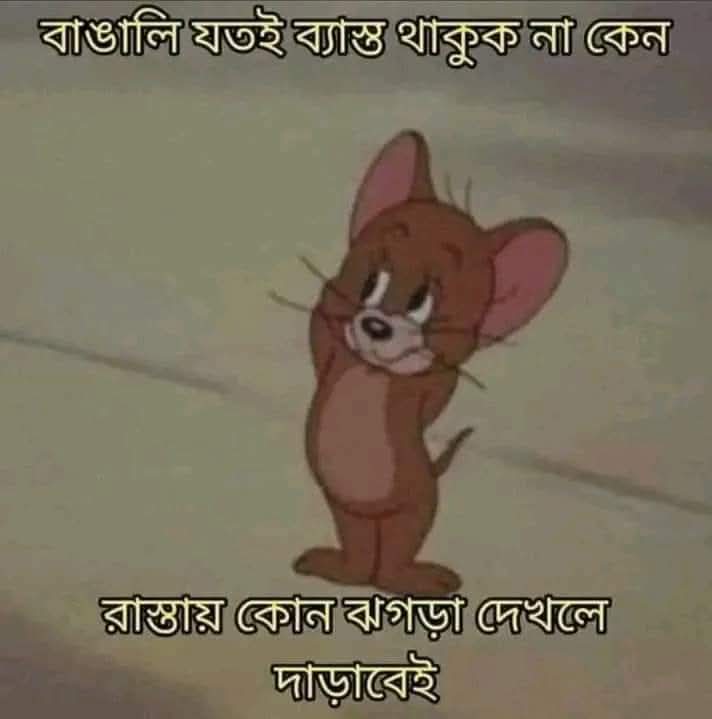
Text: বাঙালি যতই ব্যাস্ত থাকুক না কেন
রাস্তায় কোন ঝগড়া দেখলে
দাড়াবেই
Label: Non Hate